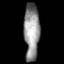
Tissue: prostate
Cell type: T cells
Senescence score: 0.354
Nuclear area (px): 864
Mean DAPI intensity: 145.767